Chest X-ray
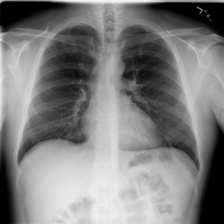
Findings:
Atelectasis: negative
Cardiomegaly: negative
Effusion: negative
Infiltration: positive
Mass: negative
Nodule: negative
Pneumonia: negative
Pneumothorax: negative
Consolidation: negative
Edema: negative
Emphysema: negative
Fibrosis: negative
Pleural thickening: negative
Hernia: negative